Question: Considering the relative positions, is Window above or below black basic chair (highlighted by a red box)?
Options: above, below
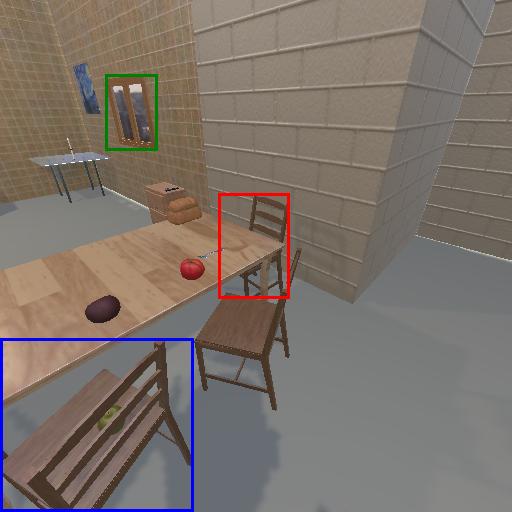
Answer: above